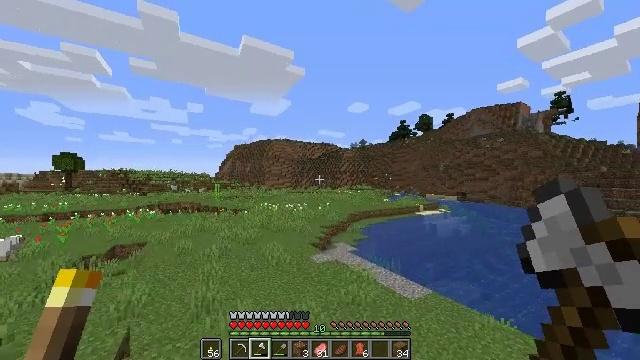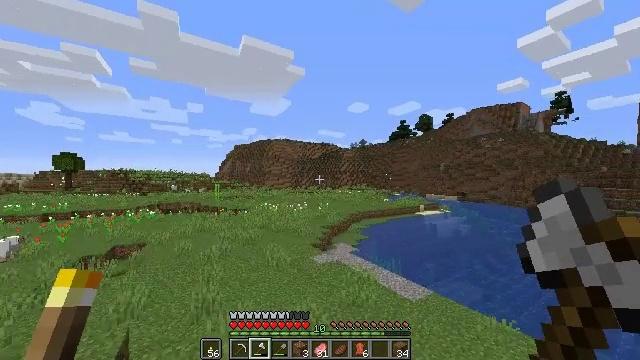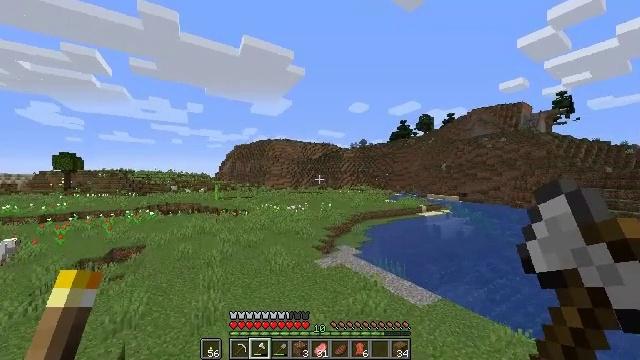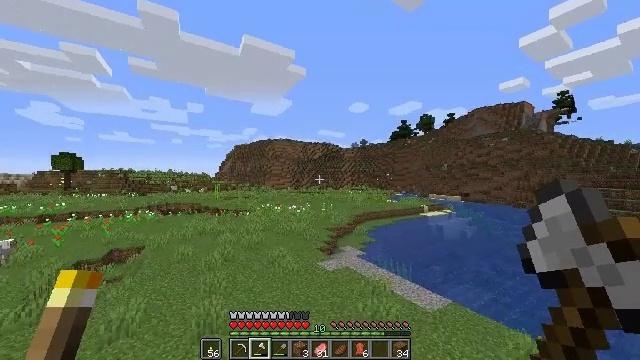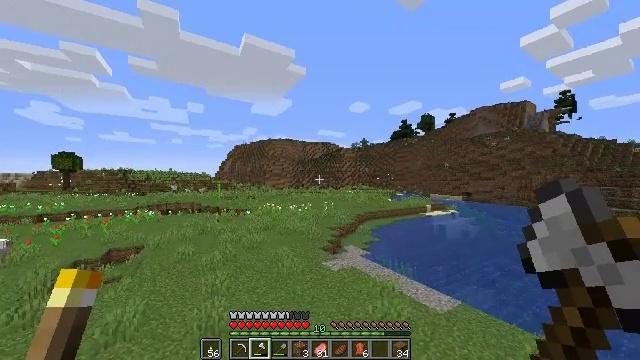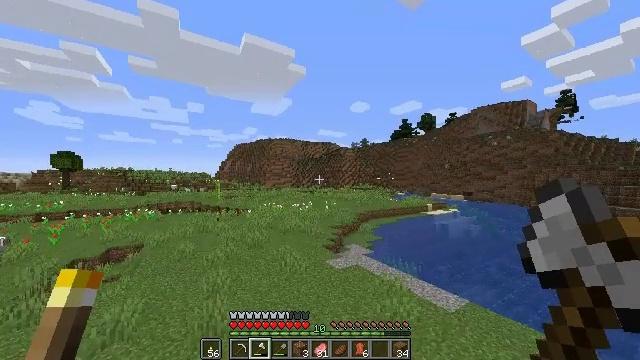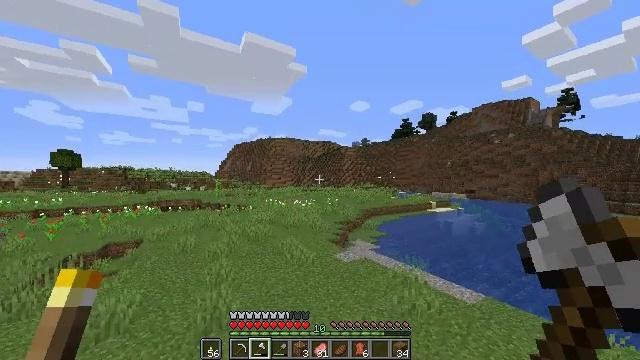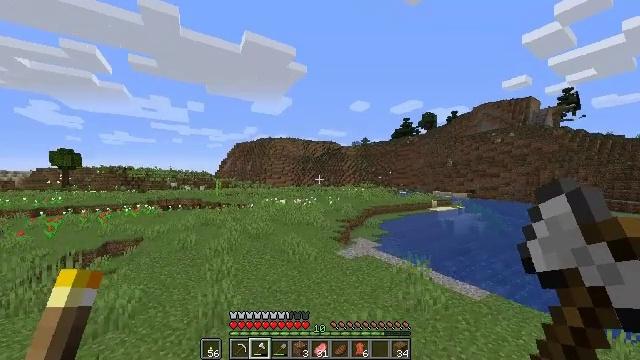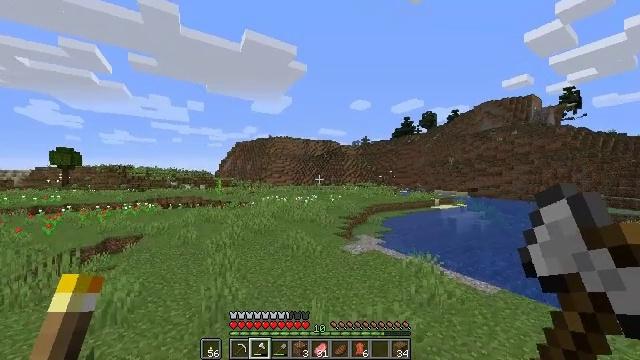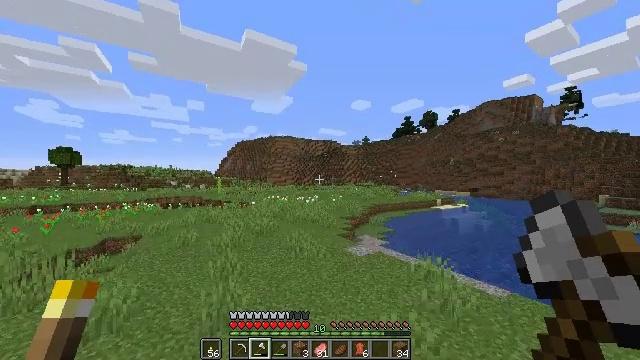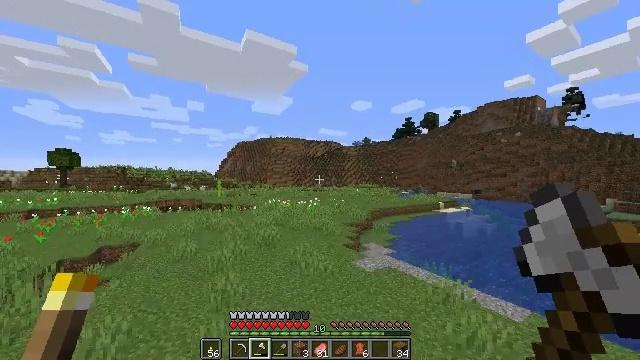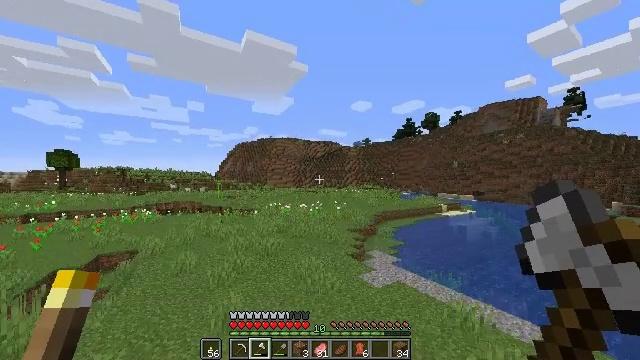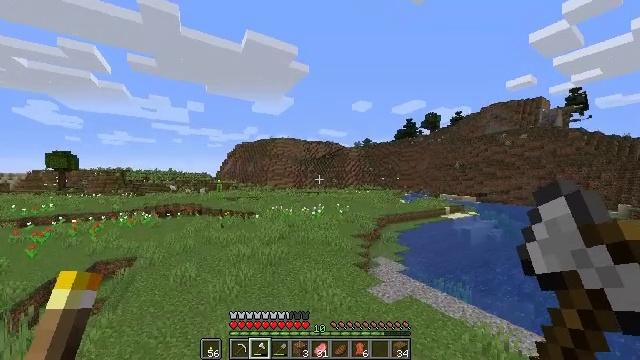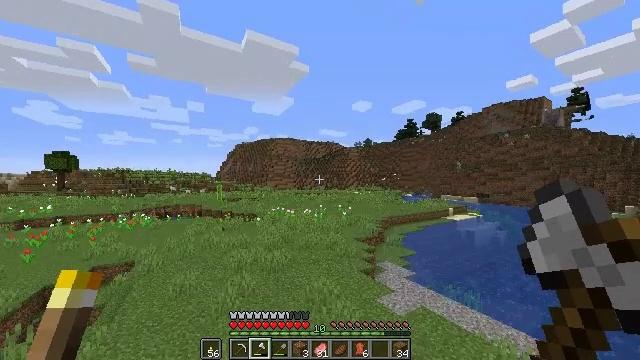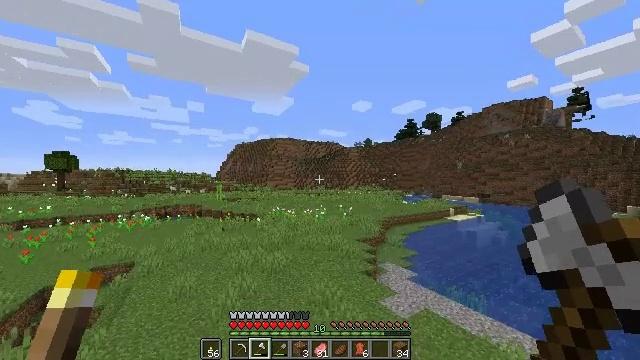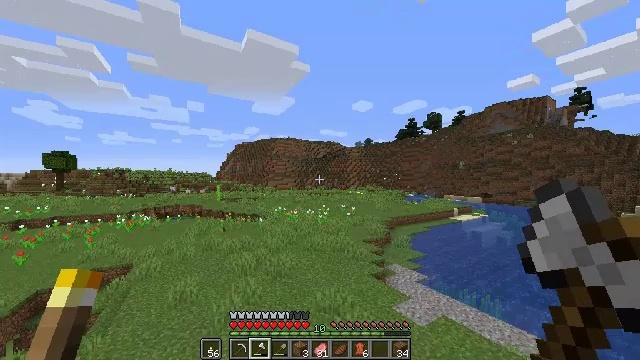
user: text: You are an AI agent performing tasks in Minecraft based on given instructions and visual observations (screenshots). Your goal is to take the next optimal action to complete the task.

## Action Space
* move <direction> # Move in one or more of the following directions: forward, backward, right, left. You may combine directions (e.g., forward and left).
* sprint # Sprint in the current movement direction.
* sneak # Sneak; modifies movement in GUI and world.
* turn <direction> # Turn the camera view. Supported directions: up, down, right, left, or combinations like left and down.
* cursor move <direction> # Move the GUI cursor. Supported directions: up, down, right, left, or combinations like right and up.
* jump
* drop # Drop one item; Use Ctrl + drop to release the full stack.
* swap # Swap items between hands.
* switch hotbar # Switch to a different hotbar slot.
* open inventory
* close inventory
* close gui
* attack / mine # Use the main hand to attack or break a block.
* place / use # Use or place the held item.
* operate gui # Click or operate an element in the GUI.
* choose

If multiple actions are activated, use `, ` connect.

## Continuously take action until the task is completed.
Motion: motion action
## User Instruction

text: Attack the hay block to get hay.
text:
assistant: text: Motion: move forward and move left, sprint, jump
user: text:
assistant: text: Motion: move forward and move left, sprint, jump
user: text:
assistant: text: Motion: move forward and move left, sprint, jump
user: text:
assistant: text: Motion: move forward and move left, sprint, jump
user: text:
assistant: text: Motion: move forward and move left, sprint, jump
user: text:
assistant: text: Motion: move forward and move left, sprint, jump
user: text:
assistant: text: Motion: move forward and move left, sprint, jump
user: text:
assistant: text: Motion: move forward and move left, sprint, jump
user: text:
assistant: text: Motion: move forward and move left, sprint, jump
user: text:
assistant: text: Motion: move forward and move left, sprint, jump
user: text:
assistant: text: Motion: move forward and move left, sprint, jump
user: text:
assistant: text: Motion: move forward and move left, sprint, jump
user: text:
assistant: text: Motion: move forward and move left, sprint, jump
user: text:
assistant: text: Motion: move forward and move left, sprint, jump
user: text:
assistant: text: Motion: move forward and move left, sprint, jump
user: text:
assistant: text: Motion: move forward and move left, sprint, jump
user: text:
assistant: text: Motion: move forward and move left, sprint, jump
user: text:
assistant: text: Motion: move forward and move left, sprint, jump
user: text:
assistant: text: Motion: move forward and move left, sprint, jump
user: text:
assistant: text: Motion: move forward and move left, sprint, jump
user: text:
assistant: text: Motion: move forward and move left, sprint, jump
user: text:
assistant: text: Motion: move forward and move left, sprint, jump
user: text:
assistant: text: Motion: move forward and move left, sprint, jump
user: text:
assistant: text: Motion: move forward and move left, sprint, jump
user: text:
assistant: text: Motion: move forward and move left, sprint, jump
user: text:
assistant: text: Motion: move forward and move left, sprint, jump
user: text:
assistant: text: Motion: move forward and move left, sprint, jump
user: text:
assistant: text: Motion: move forward and move left, sprint, jump
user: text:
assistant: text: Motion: move forward and move left, sprint, jump
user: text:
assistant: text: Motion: move forward and move left, sprint, jump